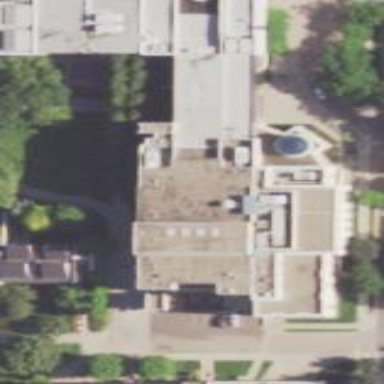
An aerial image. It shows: Theater building.